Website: macys
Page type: billing-address
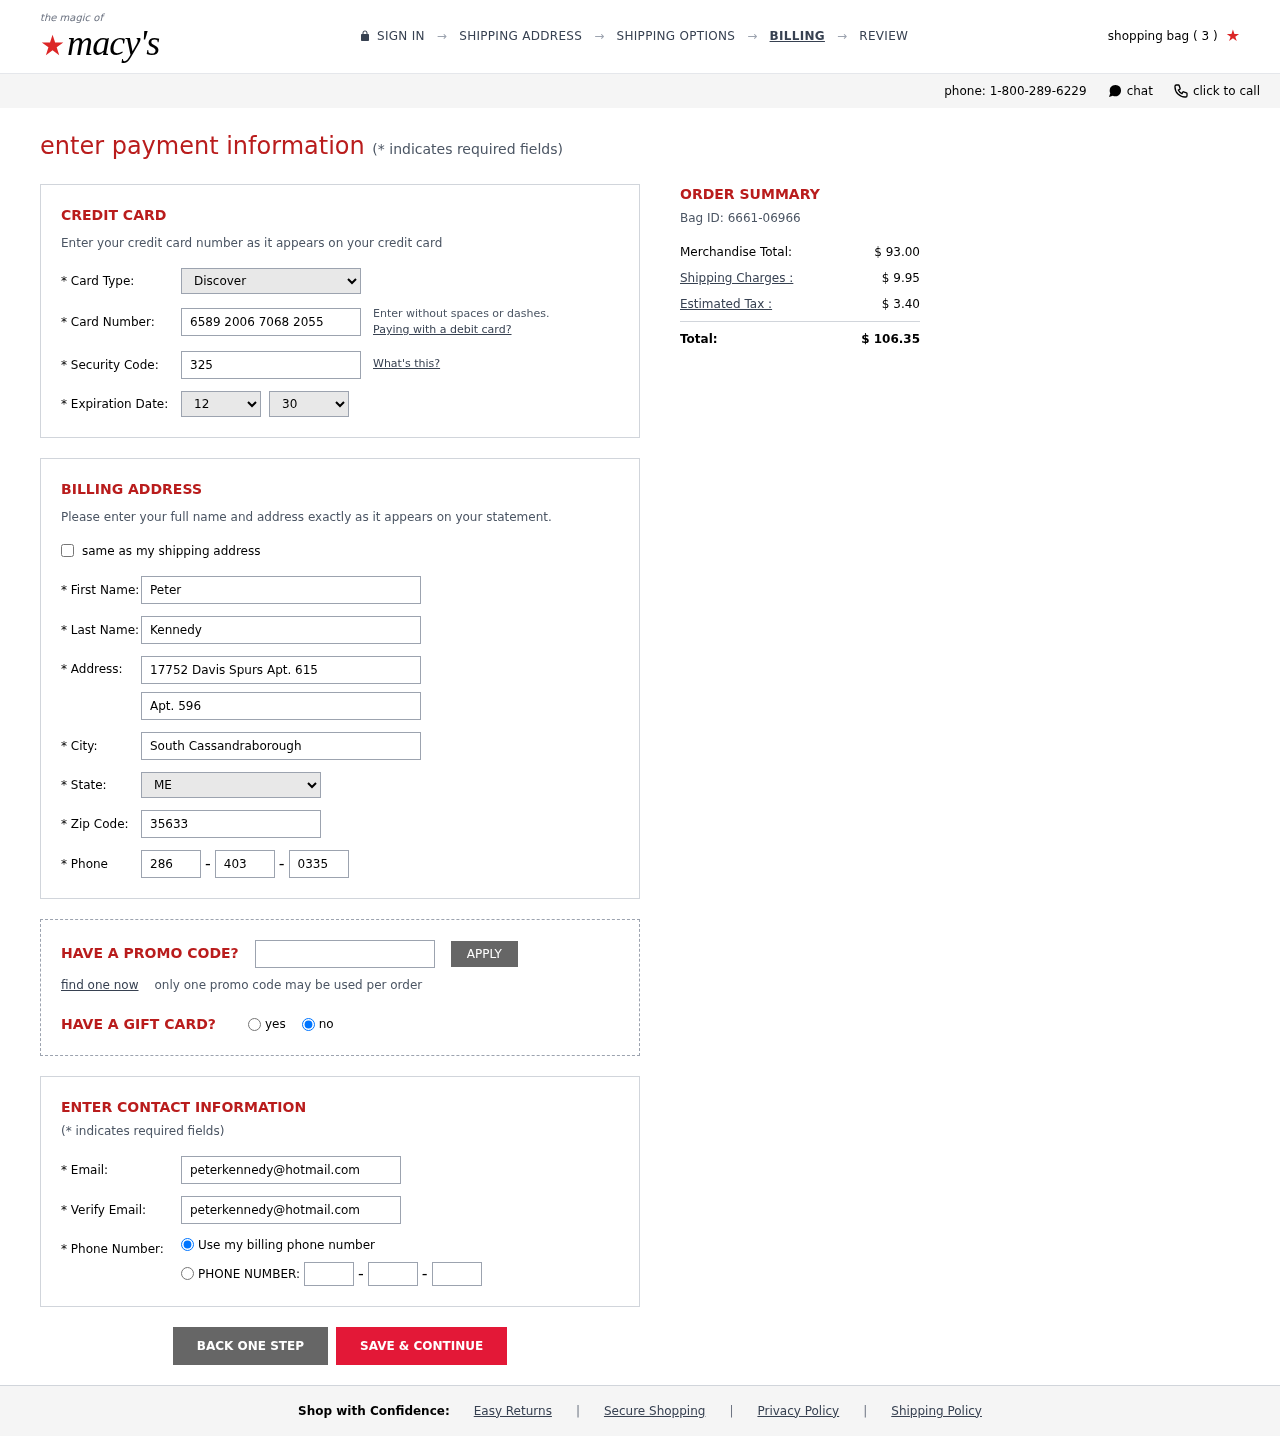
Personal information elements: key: PII_CARD_CVV
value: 325
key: PII_CARD_EXPIRY_MONTH
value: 12
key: PII_CARD_EXPIRY_YEAR
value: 30
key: PII_CARD_NUMBER
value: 6589 2006 7068 2055
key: PII_CARD_TYPE
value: Discover
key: PII_CITY
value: South Cassandraborough
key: PII_EMAIL
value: peterkennedy@hotmail.com
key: PII_FIRSTNAME
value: Peter
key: PII_LASTNAME
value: Kennedy
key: PII_PHONE_AREA
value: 286
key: PII_PHONE_PREFIX
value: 403
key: PII_PHONE_SUFFIX
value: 0335
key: PII_POSTCODE
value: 35633
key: PII_STATE_ABBR
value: ME
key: PII_STREET
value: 17752 Davis Spurs Apt. 615
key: PII_STREET2
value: Apt. 596
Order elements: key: ORDER_NUM_ITEMS
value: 3
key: ORDER_ID
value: Bag ID: 6661-06966
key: ORDER_SUBTOTAL
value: $ 93.00
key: ORDER_SHIPPING_COST
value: $ 9.95
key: ORDER_TAX
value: $ 3.40
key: ORDER_TOTAL
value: $ 106.35